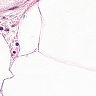
Metastatic tissue present: no